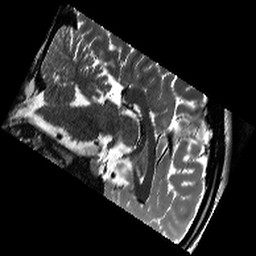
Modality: T2w
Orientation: sagittal
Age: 20
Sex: female
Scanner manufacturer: siemens
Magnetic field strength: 3 T
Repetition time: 11.39 s
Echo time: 0.09 s